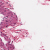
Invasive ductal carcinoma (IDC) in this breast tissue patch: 0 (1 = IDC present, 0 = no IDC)